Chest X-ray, PA view. Patient: 56 years old, sex M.
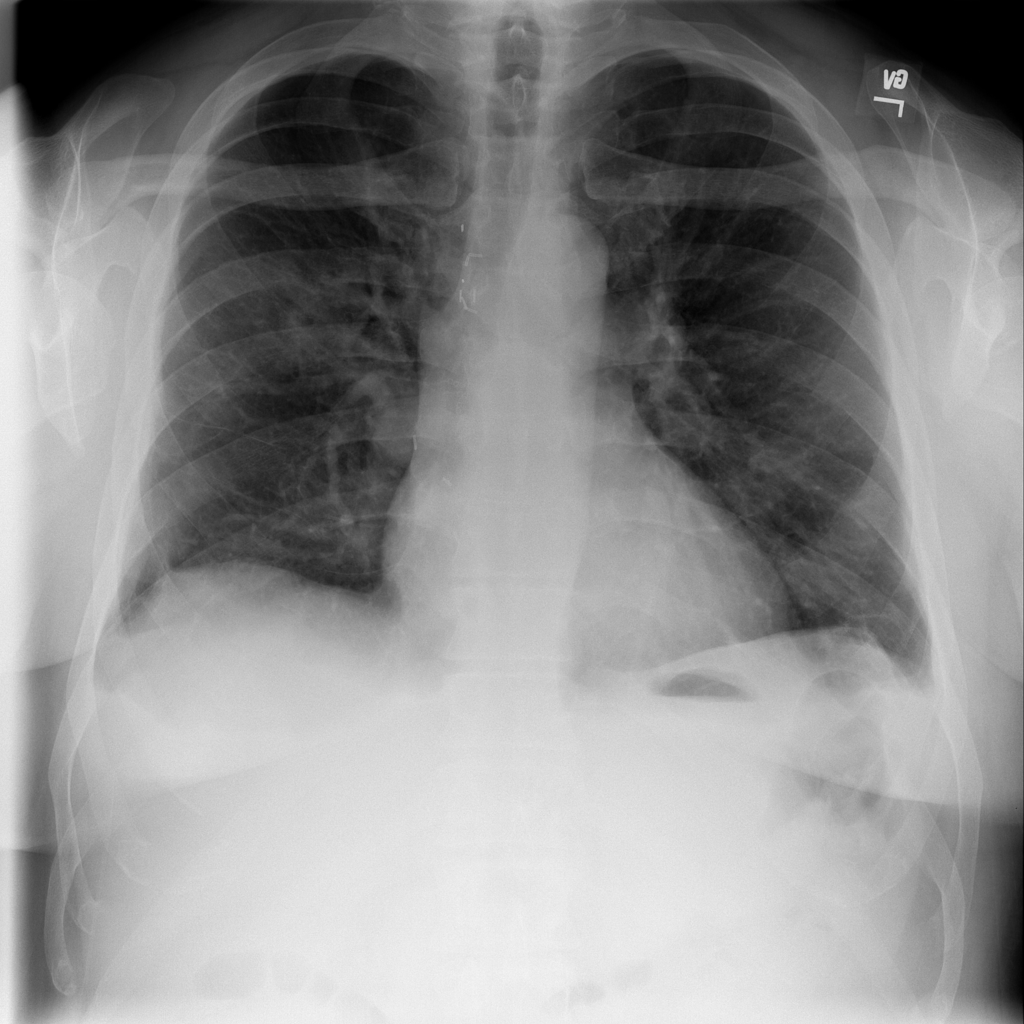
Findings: No Finding